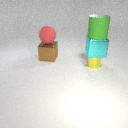
large brown metal cube to the left of small yellow metal cylinder